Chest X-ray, AP view. Patient: 32 years old, sex F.
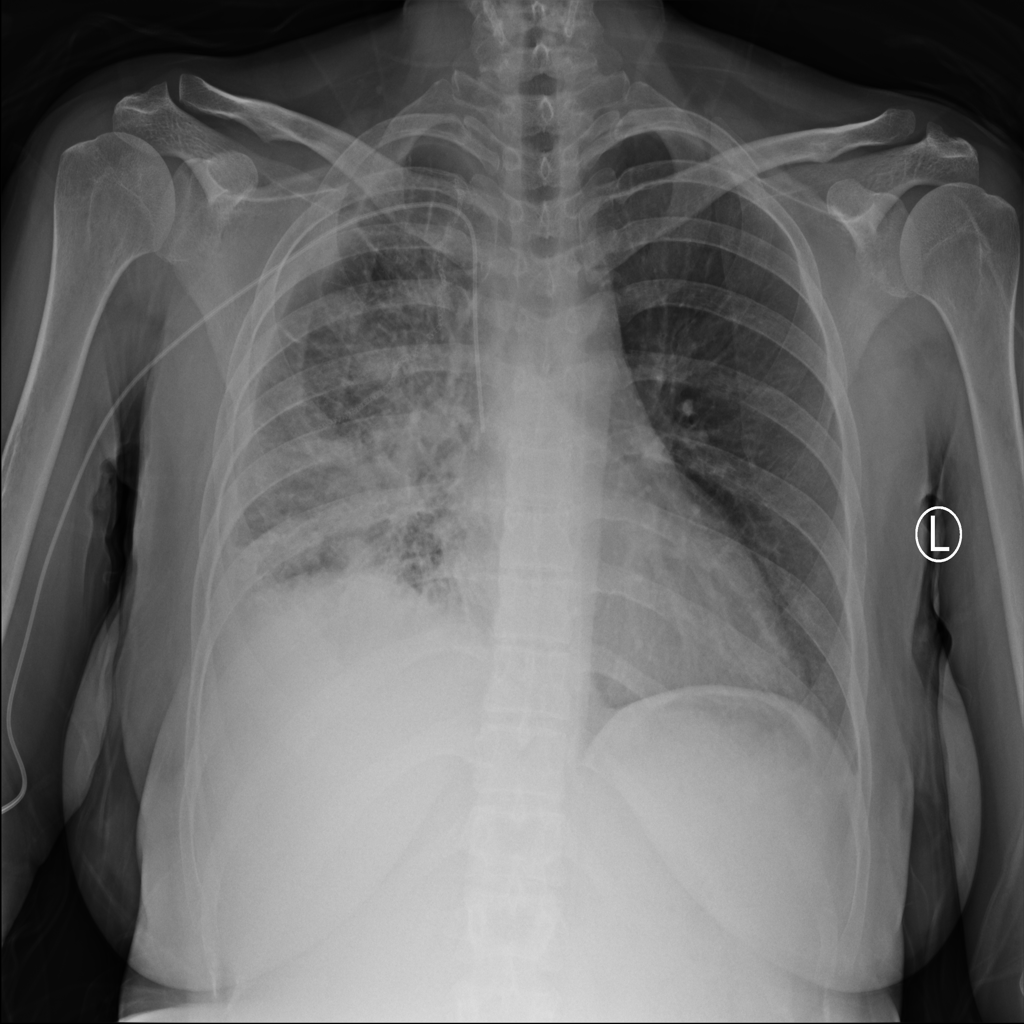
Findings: Infiltration